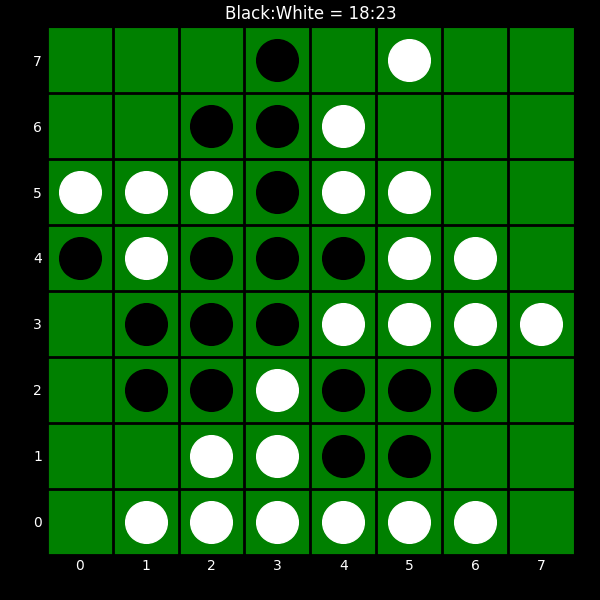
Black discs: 18
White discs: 23